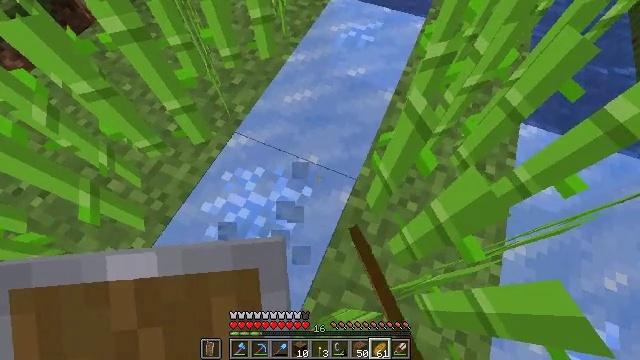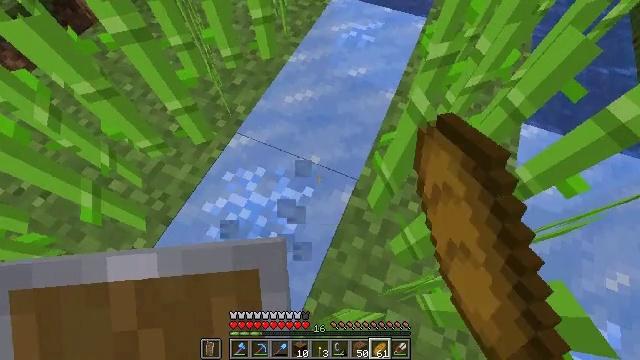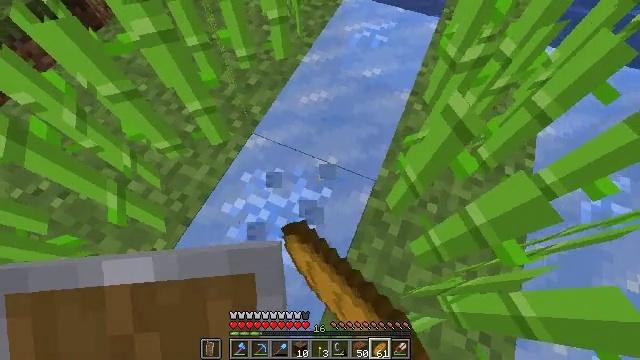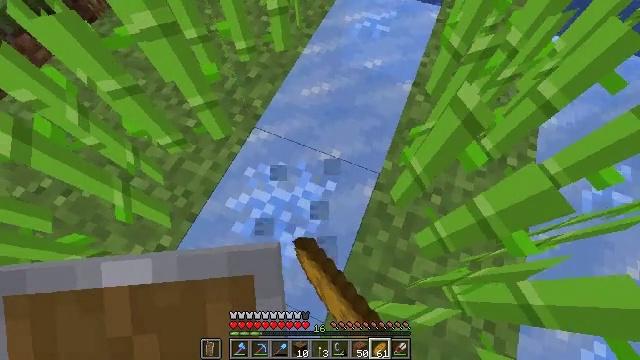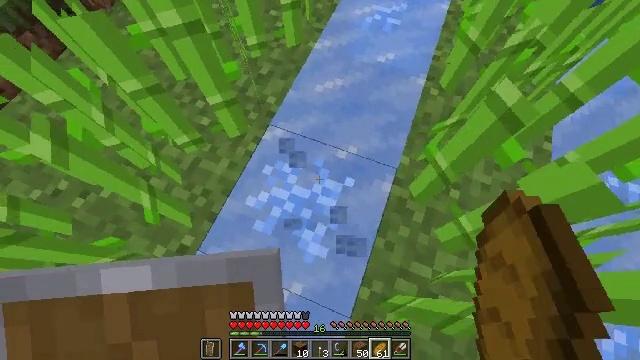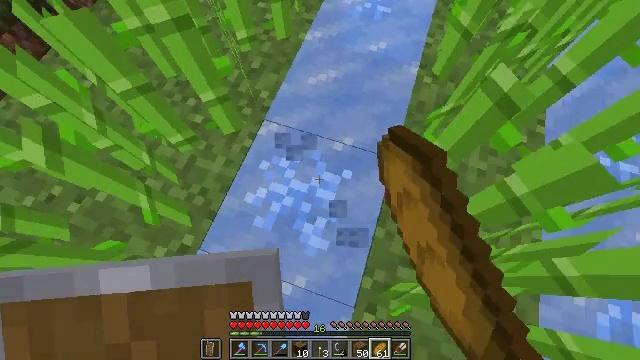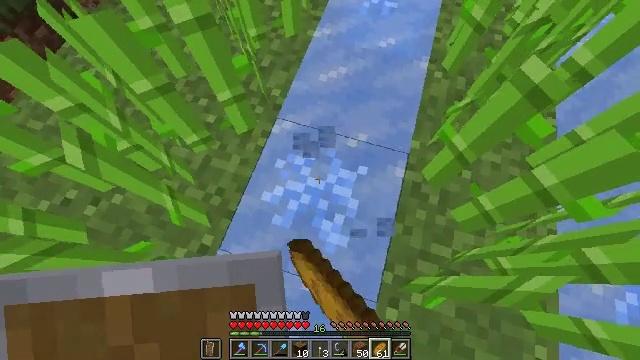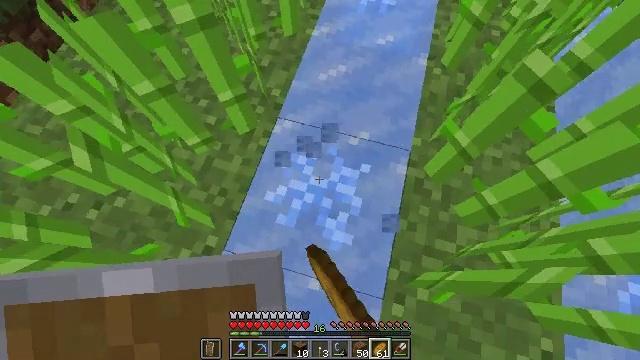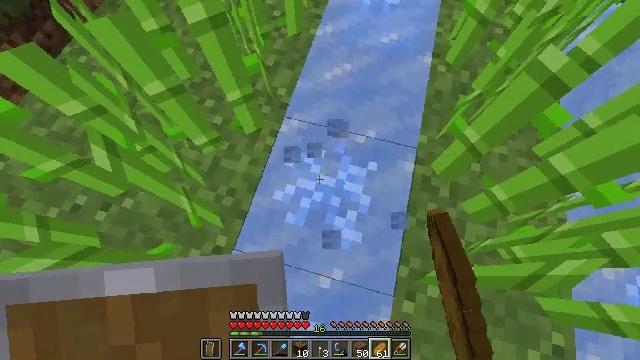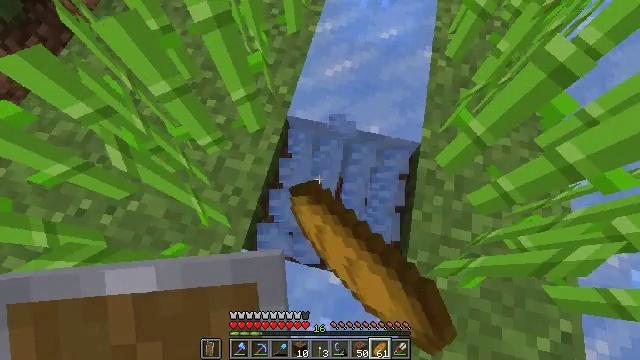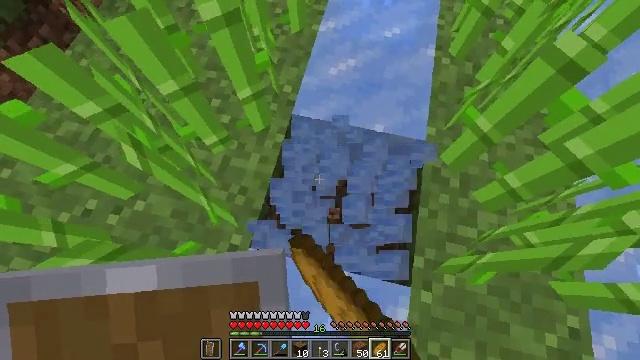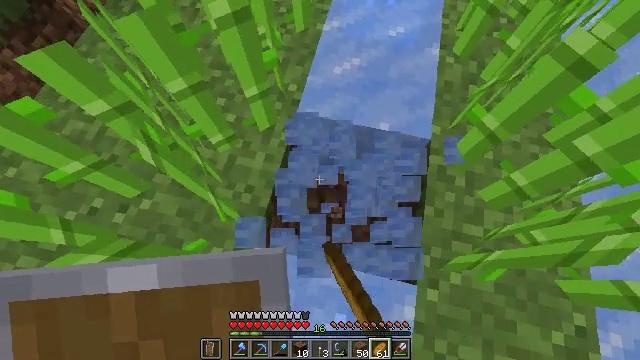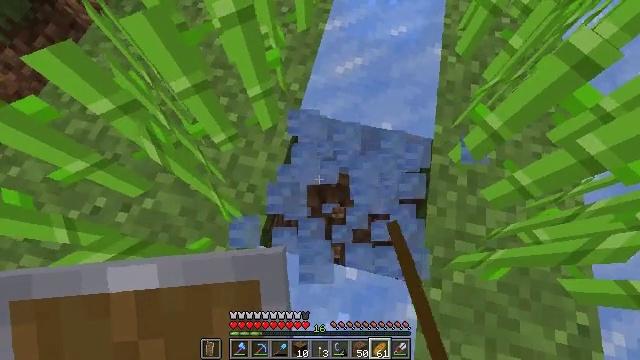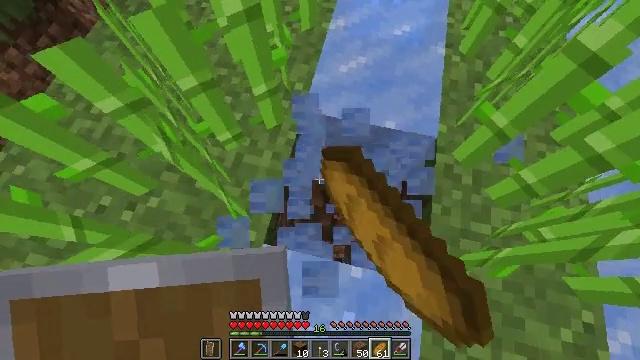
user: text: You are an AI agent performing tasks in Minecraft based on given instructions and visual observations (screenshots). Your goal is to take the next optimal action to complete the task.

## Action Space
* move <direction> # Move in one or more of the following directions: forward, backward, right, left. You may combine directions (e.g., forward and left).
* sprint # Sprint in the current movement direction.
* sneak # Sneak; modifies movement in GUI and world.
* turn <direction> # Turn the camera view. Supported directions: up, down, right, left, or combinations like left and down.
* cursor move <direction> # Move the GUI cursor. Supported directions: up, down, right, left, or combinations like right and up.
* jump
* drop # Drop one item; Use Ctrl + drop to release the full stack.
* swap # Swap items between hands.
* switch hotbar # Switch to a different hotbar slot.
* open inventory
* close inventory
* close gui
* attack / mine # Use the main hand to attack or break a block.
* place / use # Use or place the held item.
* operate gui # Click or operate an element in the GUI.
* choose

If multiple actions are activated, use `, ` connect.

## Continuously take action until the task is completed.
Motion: motion action
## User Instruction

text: Mine the frosted ice block.
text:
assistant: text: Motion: move left, attack / mine
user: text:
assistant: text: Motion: move left, attack / mine
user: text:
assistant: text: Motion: move left, turn right and down, attack / mine
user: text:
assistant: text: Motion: turn right and down, attack / mine
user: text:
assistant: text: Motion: turn right and down, attack / mine
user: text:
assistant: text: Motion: turn right, attack / mine
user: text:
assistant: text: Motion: turn right, attack / mine
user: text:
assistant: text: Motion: attack / mine
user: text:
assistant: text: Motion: turn right, attack / mine
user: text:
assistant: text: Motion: attack / mine
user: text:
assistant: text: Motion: attack / mine
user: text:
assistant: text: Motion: attack / mine
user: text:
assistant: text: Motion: attack / mine
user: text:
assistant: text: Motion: attack / mine